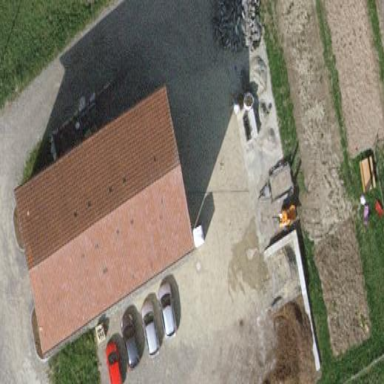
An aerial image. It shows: Farmyard area.